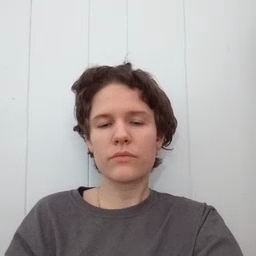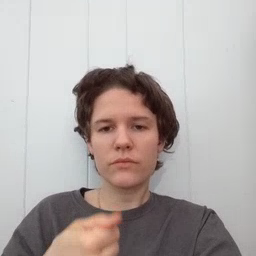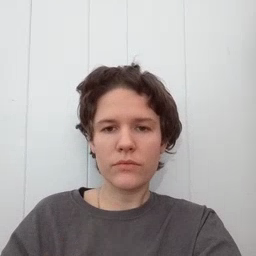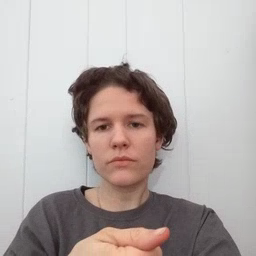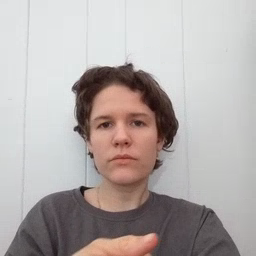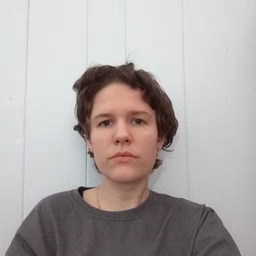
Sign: hide